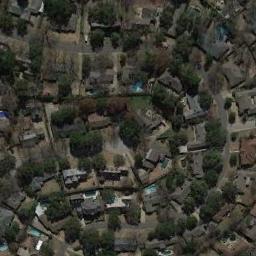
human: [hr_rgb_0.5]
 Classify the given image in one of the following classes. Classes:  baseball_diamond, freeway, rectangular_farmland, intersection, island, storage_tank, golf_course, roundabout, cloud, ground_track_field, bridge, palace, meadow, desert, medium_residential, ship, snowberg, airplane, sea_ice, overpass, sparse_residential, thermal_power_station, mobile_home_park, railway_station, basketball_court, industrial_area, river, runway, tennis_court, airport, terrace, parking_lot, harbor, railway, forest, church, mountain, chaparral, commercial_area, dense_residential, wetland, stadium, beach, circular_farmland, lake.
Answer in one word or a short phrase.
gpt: dense_residential